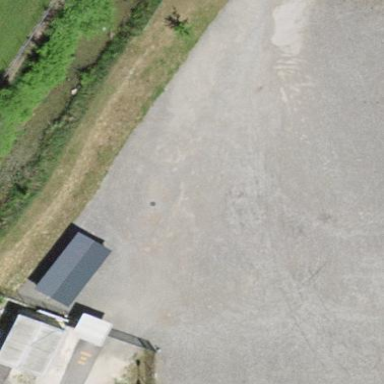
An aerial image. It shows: Parking area.